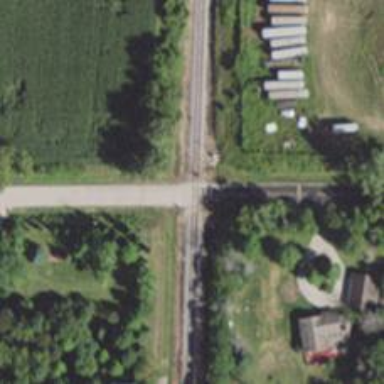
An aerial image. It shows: Level crossing along the railway.